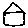
Label: house